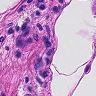
Metastatic tissue present: no